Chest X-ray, PA view. Patient: 51 years old, sex M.
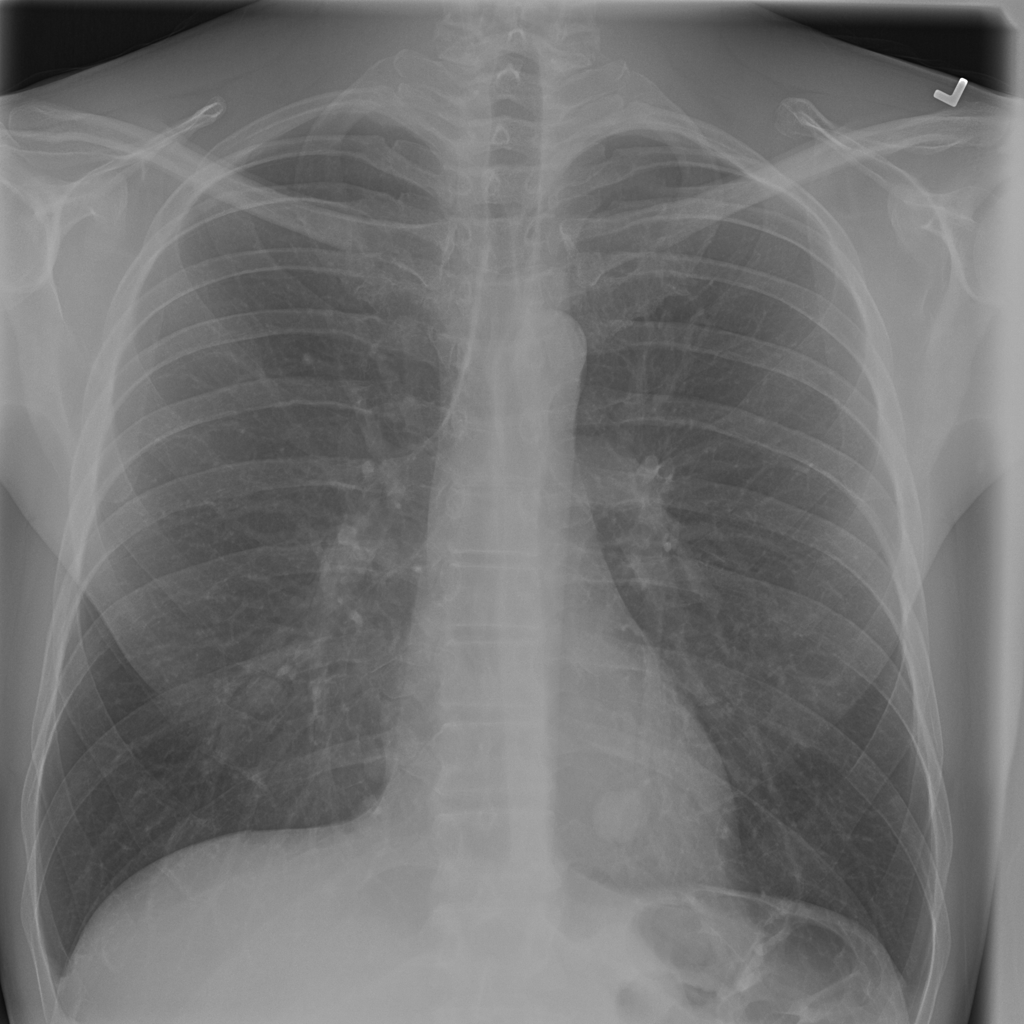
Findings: No Finding